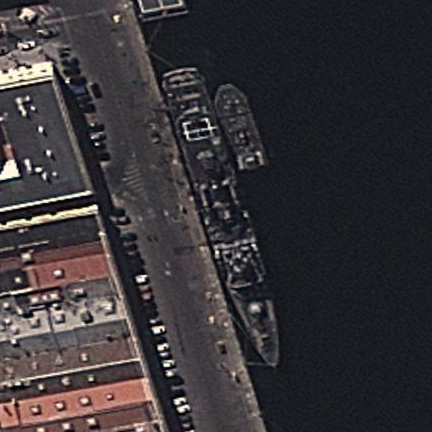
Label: cruiser